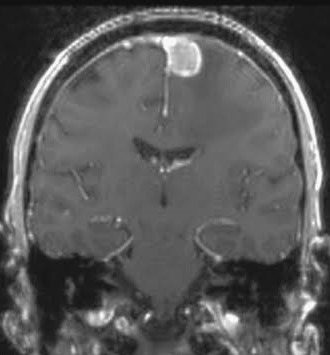
Label: meningioma